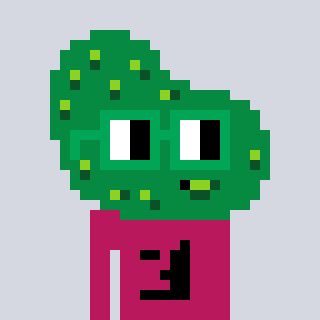
a pixel art character with square green glasses, a pickle-shaped head and a darkpink-colored body on a cool background